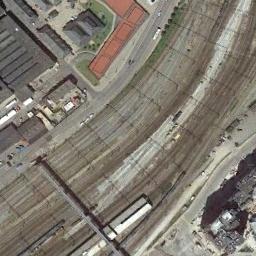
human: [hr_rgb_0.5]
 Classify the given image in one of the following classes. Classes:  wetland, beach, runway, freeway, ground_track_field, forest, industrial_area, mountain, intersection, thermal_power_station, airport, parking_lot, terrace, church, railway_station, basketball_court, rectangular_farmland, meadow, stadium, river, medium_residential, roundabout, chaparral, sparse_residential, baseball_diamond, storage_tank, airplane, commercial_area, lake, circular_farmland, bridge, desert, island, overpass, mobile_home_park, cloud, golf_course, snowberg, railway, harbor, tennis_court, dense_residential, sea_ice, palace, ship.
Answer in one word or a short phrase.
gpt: railway